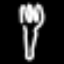
Label: fork